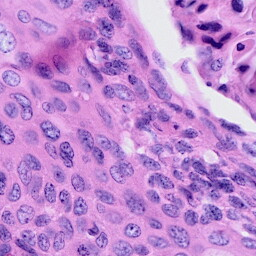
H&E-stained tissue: Cervix